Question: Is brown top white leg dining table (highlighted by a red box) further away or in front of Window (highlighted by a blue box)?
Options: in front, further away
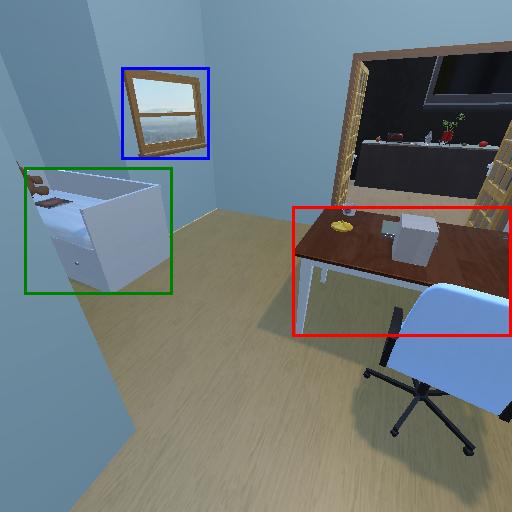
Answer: in front